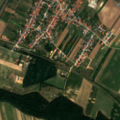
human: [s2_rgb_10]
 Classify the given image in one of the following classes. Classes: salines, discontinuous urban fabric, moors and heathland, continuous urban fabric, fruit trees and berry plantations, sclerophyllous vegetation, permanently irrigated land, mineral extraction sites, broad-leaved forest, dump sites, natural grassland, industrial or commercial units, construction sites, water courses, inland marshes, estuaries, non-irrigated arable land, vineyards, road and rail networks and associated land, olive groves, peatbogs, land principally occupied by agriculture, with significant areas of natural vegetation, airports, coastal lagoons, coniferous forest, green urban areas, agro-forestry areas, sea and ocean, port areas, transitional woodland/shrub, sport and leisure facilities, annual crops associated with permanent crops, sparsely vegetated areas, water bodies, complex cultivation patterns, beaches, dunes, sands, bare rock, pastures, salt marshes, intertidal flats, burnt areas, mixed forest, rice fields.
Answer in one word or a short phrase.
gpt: discontinuous urban fabric, non-irrigated arable land, vineyards, complex cultivation patterns, broad-leaved forest